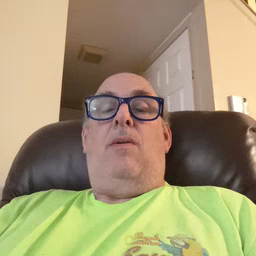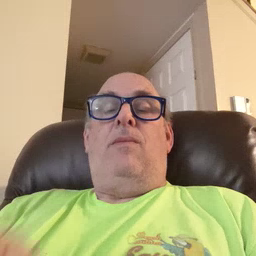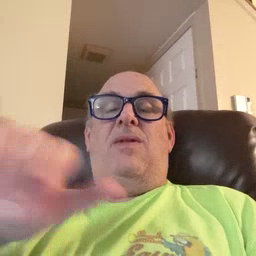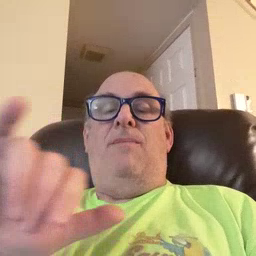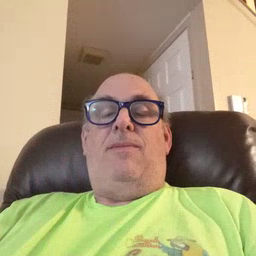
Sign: same